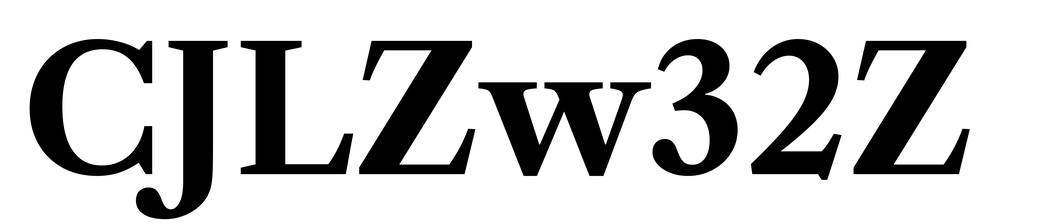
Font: LibreCaslonText_Bold